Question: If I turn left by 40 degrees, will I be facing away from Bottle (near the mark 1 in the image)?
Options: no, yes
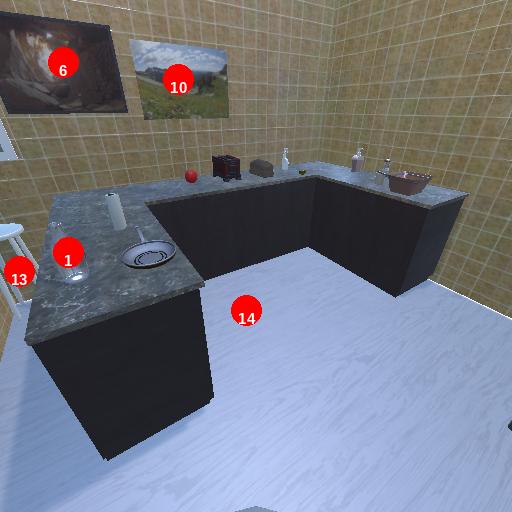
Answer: no